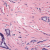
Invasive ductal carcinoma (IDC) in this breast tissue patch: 1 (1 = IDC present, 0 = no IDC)